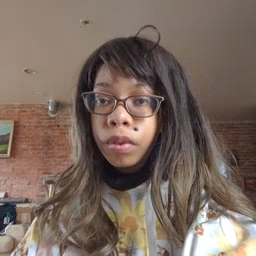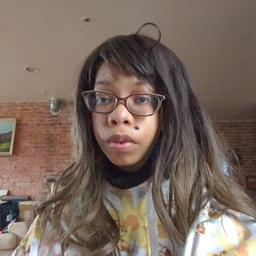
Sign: owie